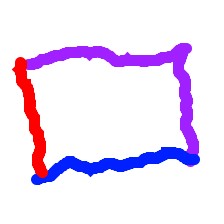
Shape: rectangle